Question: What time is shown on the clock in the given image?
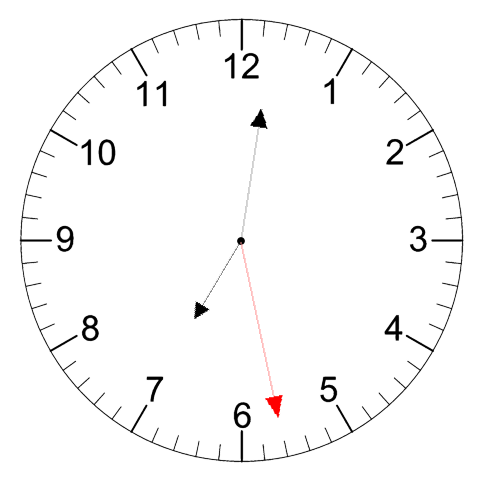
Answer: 07:01:28